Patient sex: M
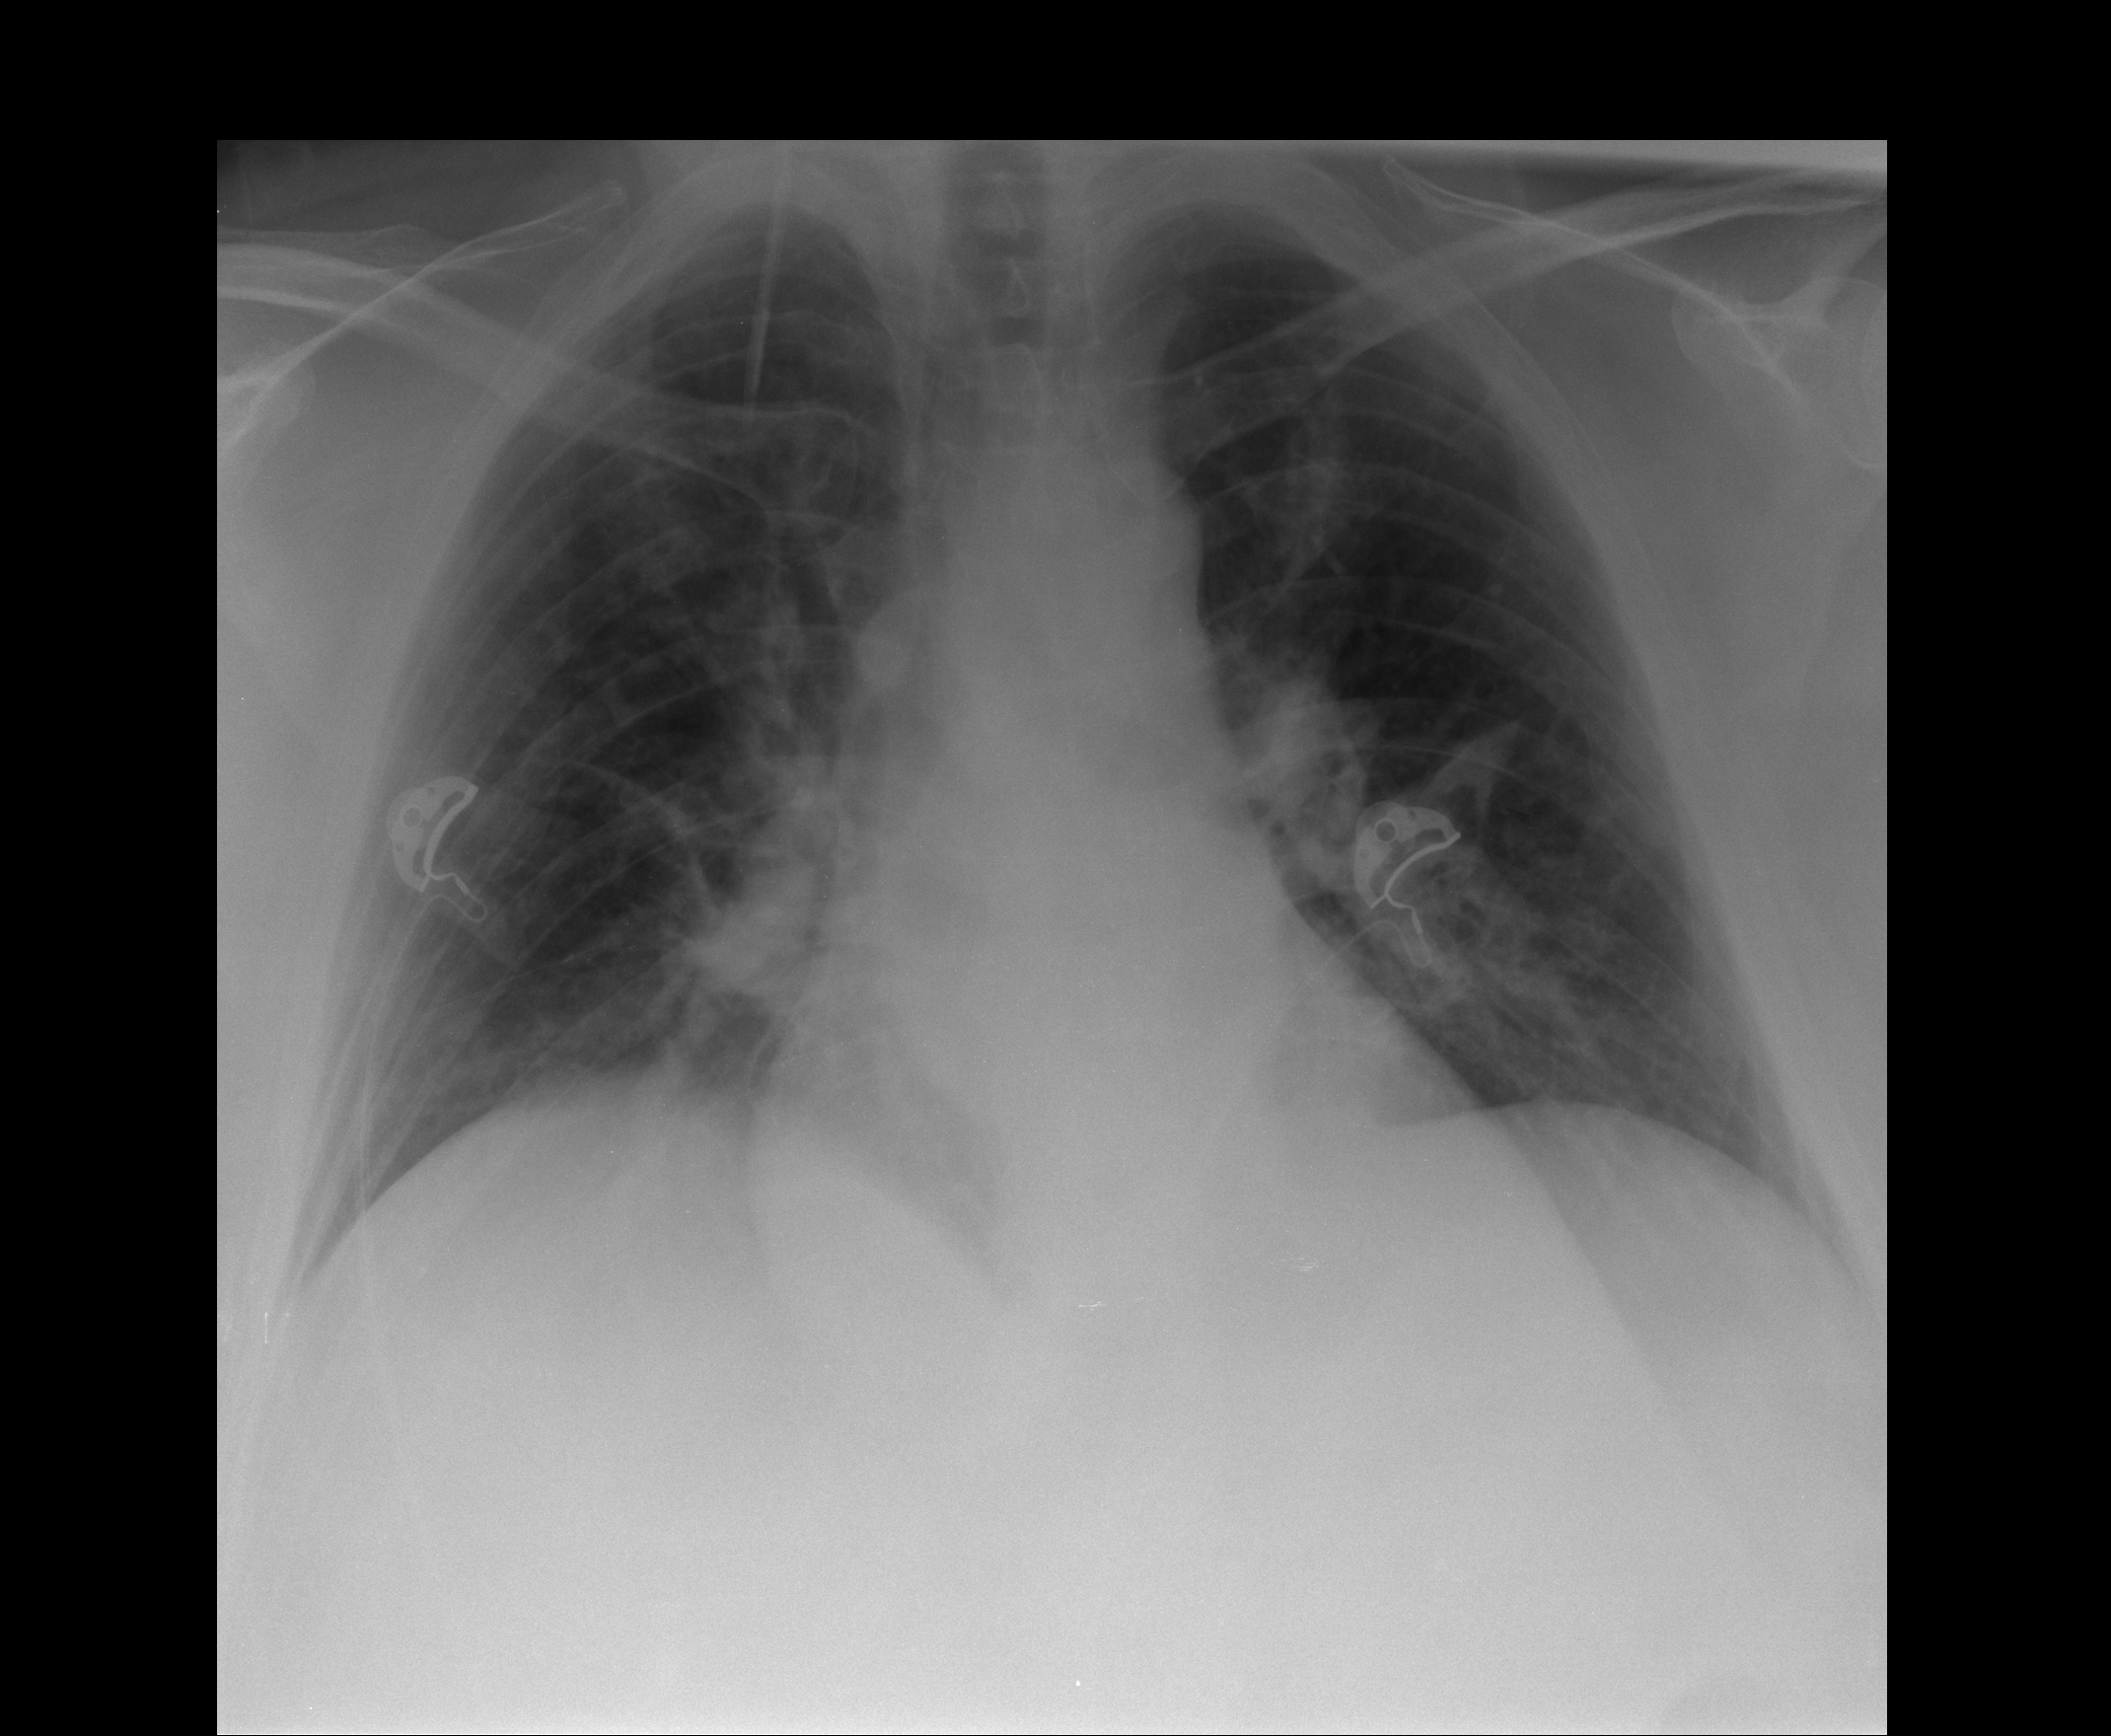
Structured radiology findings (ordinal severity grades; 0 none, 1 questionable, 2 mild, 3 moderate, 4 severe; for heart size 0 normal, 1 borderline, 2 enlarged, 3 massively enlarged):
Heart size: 0
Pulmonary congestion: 0
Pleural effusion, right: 0
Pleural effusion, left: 0
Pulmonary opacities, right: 0
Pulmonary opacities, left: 0
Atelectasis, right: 2
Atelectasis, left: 2